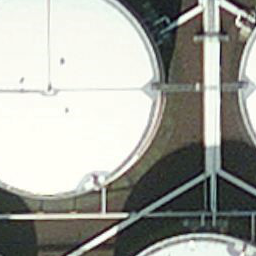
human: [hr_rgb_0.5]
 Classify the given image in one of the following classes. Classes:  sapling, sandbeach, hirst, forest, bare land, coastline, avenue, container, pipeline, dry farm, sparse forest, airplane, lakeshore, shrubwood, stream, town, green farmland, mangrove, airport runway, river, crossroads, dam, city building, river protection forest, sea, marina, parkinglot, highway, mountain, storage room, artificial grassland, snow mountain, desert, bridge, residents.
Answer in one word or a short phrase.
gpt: storage room